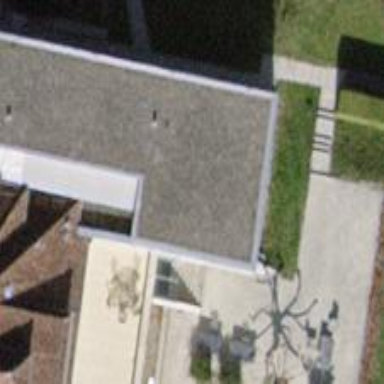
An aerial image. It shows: White building with flat roof. The roof color is light grey.